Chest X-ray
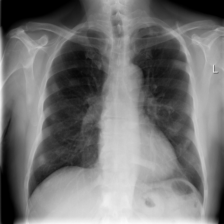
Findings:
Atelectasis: negative
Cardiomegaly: negative
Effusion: negative
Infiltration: negative
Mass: negative
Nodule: negative
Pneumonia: negative
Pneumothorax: negative
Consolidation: negative
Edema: negative
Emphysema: negative
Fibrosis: negative
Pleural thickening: negative
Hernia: negative